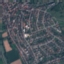
Land use / land cover class: Residential